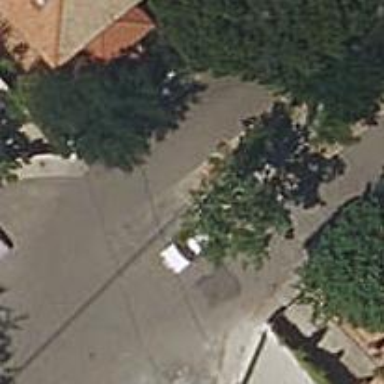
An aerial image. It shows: Residential road with asphalt surface. Both sides have sidewalks.